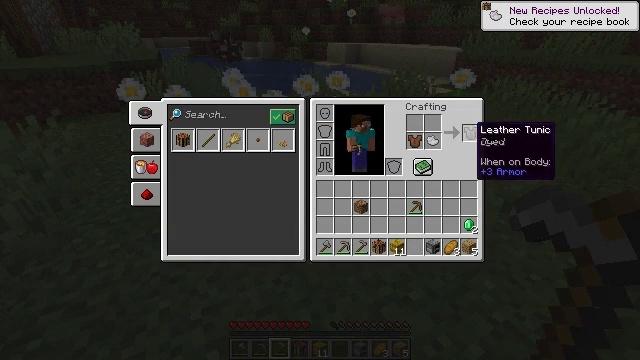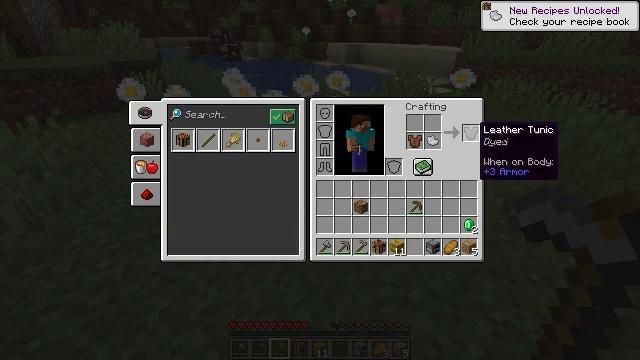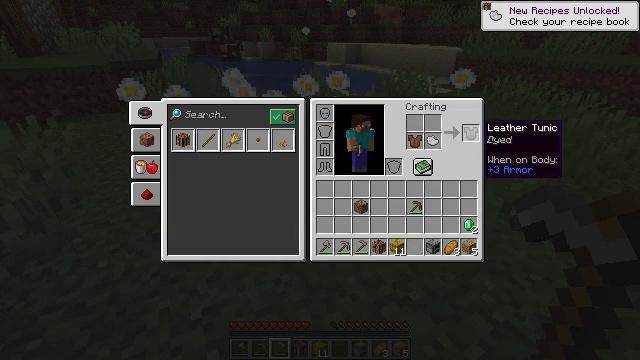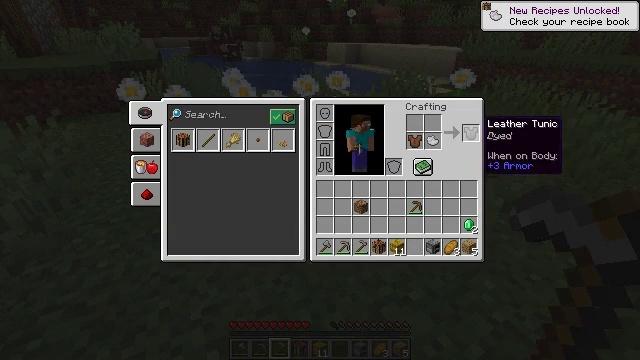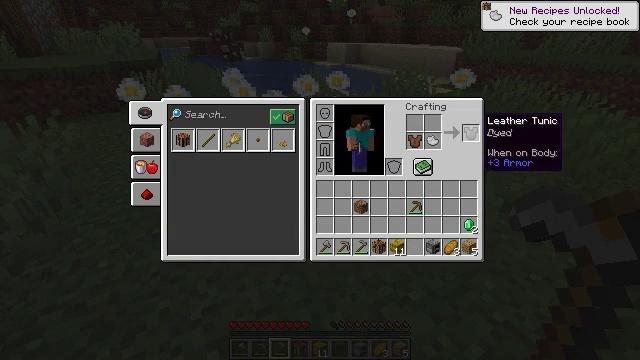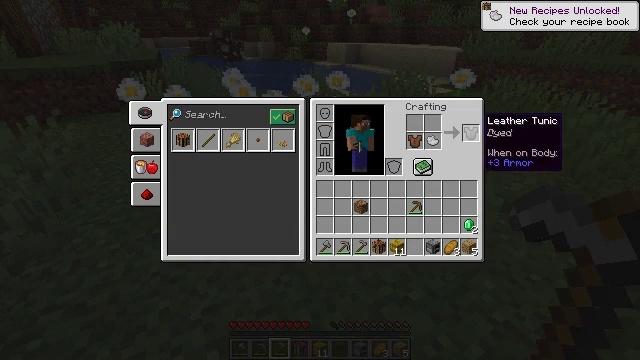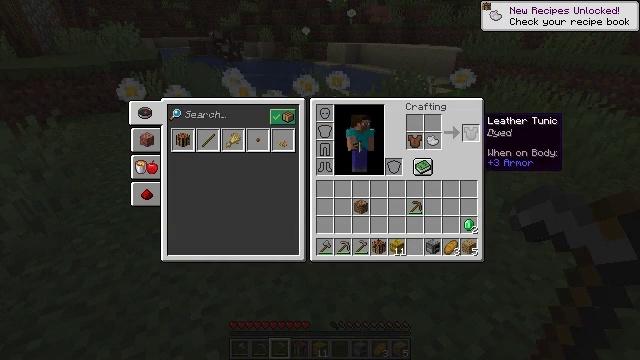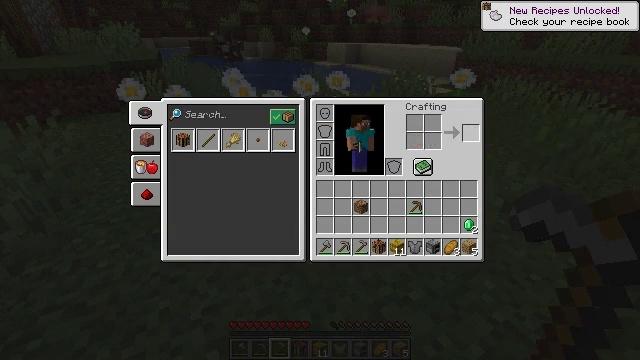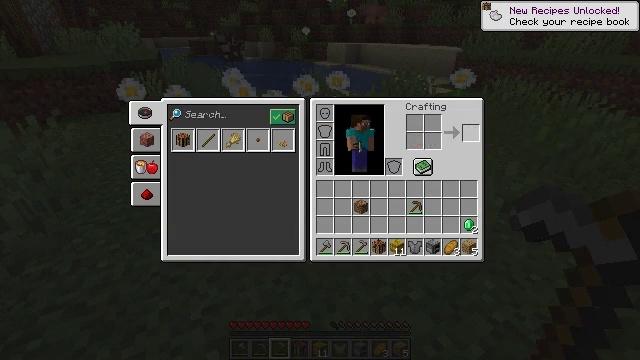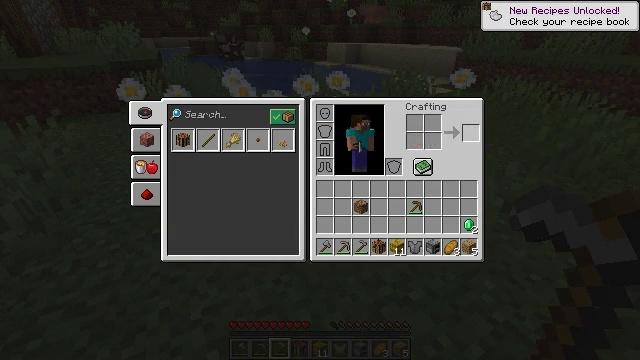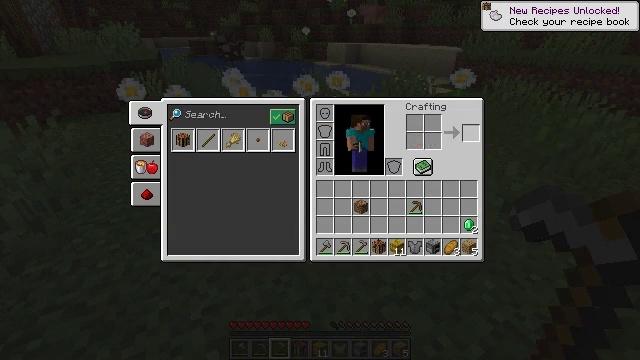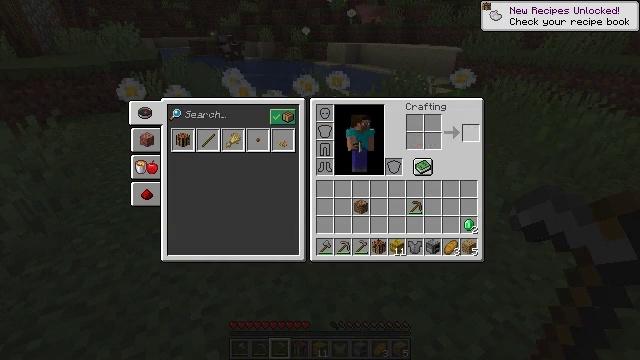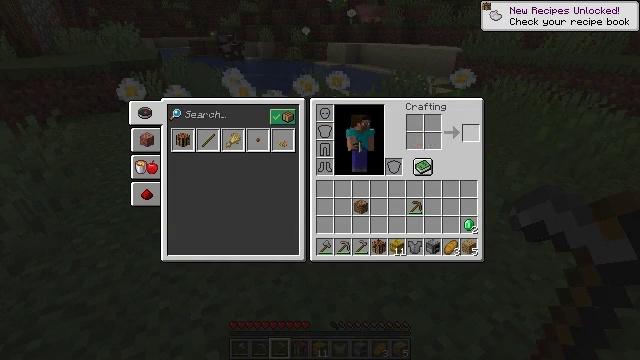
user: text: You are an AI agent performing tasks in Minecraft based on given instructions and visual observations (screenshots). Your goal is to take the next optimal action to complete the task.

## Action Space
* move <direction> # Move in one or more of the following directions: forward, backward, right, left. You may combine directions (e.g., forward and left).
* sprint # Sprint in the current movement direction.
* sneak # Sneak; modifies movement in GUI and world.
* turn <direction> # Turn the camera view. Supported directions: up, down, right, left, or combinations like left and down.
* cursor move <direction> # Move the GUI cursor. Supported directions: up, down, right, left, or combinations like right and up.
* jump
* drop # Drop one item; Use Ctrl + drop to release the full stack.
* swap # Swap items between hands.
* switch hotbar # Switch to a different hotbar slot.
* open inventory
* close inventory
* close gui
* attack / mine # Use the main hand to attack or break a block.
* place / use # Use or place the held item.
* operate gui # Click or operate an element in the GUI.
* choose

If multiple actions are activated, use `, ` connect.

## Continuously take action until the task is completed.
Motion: motion action
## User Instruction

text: Craft a leather chestplate.
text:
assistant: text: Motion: sneak
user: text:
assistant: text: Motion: sneak
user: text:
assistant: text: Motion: sneak
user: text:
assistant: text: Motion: sneak
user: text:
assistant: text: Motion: sneak
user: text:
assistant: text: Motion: sneak
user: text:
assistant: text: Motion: sneak, operate gui
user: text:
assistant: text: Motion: sneak, operate gui
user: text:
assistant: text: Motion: sneak, operate gui
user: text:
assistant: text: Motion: sneak, operate gui
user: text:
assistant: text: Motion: sneak
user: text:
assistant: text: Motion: sneak
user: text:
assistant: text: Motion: sneak